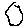
Label: hexagon